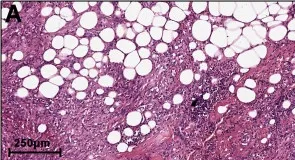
Histopathology of Case #1: The tumour shows patches of higher differentiated atypical lipomatous tissue.
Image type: pathology (h&e)